Question: I face one issue during recording is on going, if i press home button, i noticed " " and AVAudioRecorder can not create file properly.
Please help .
is it something like network connectivity related ?

Please help.
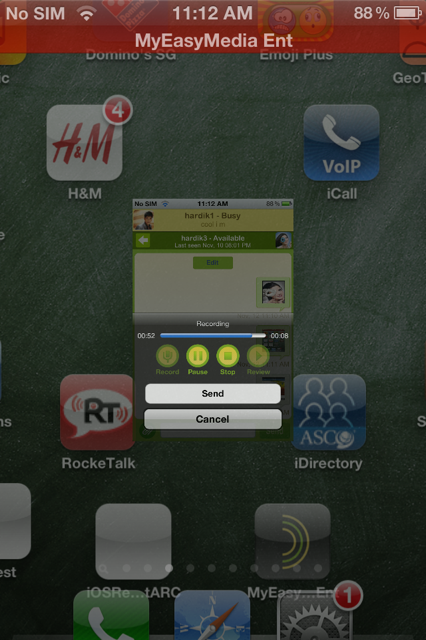
Answer: The "red banner" indicates that your application is currently using the microphone hardware. It is shown by applications that have active control over the main recording context, and hides when your application releases it's hold on the recording context (such as when the home button is pressed). Because you cannot predict when the home button will be pressed to exit your application, you will need to either support background recording to persist the banner (then gracefully release your context after a second or two to have the status bar animate back to black), or somehow terminate your context before the application closes.